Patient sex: M
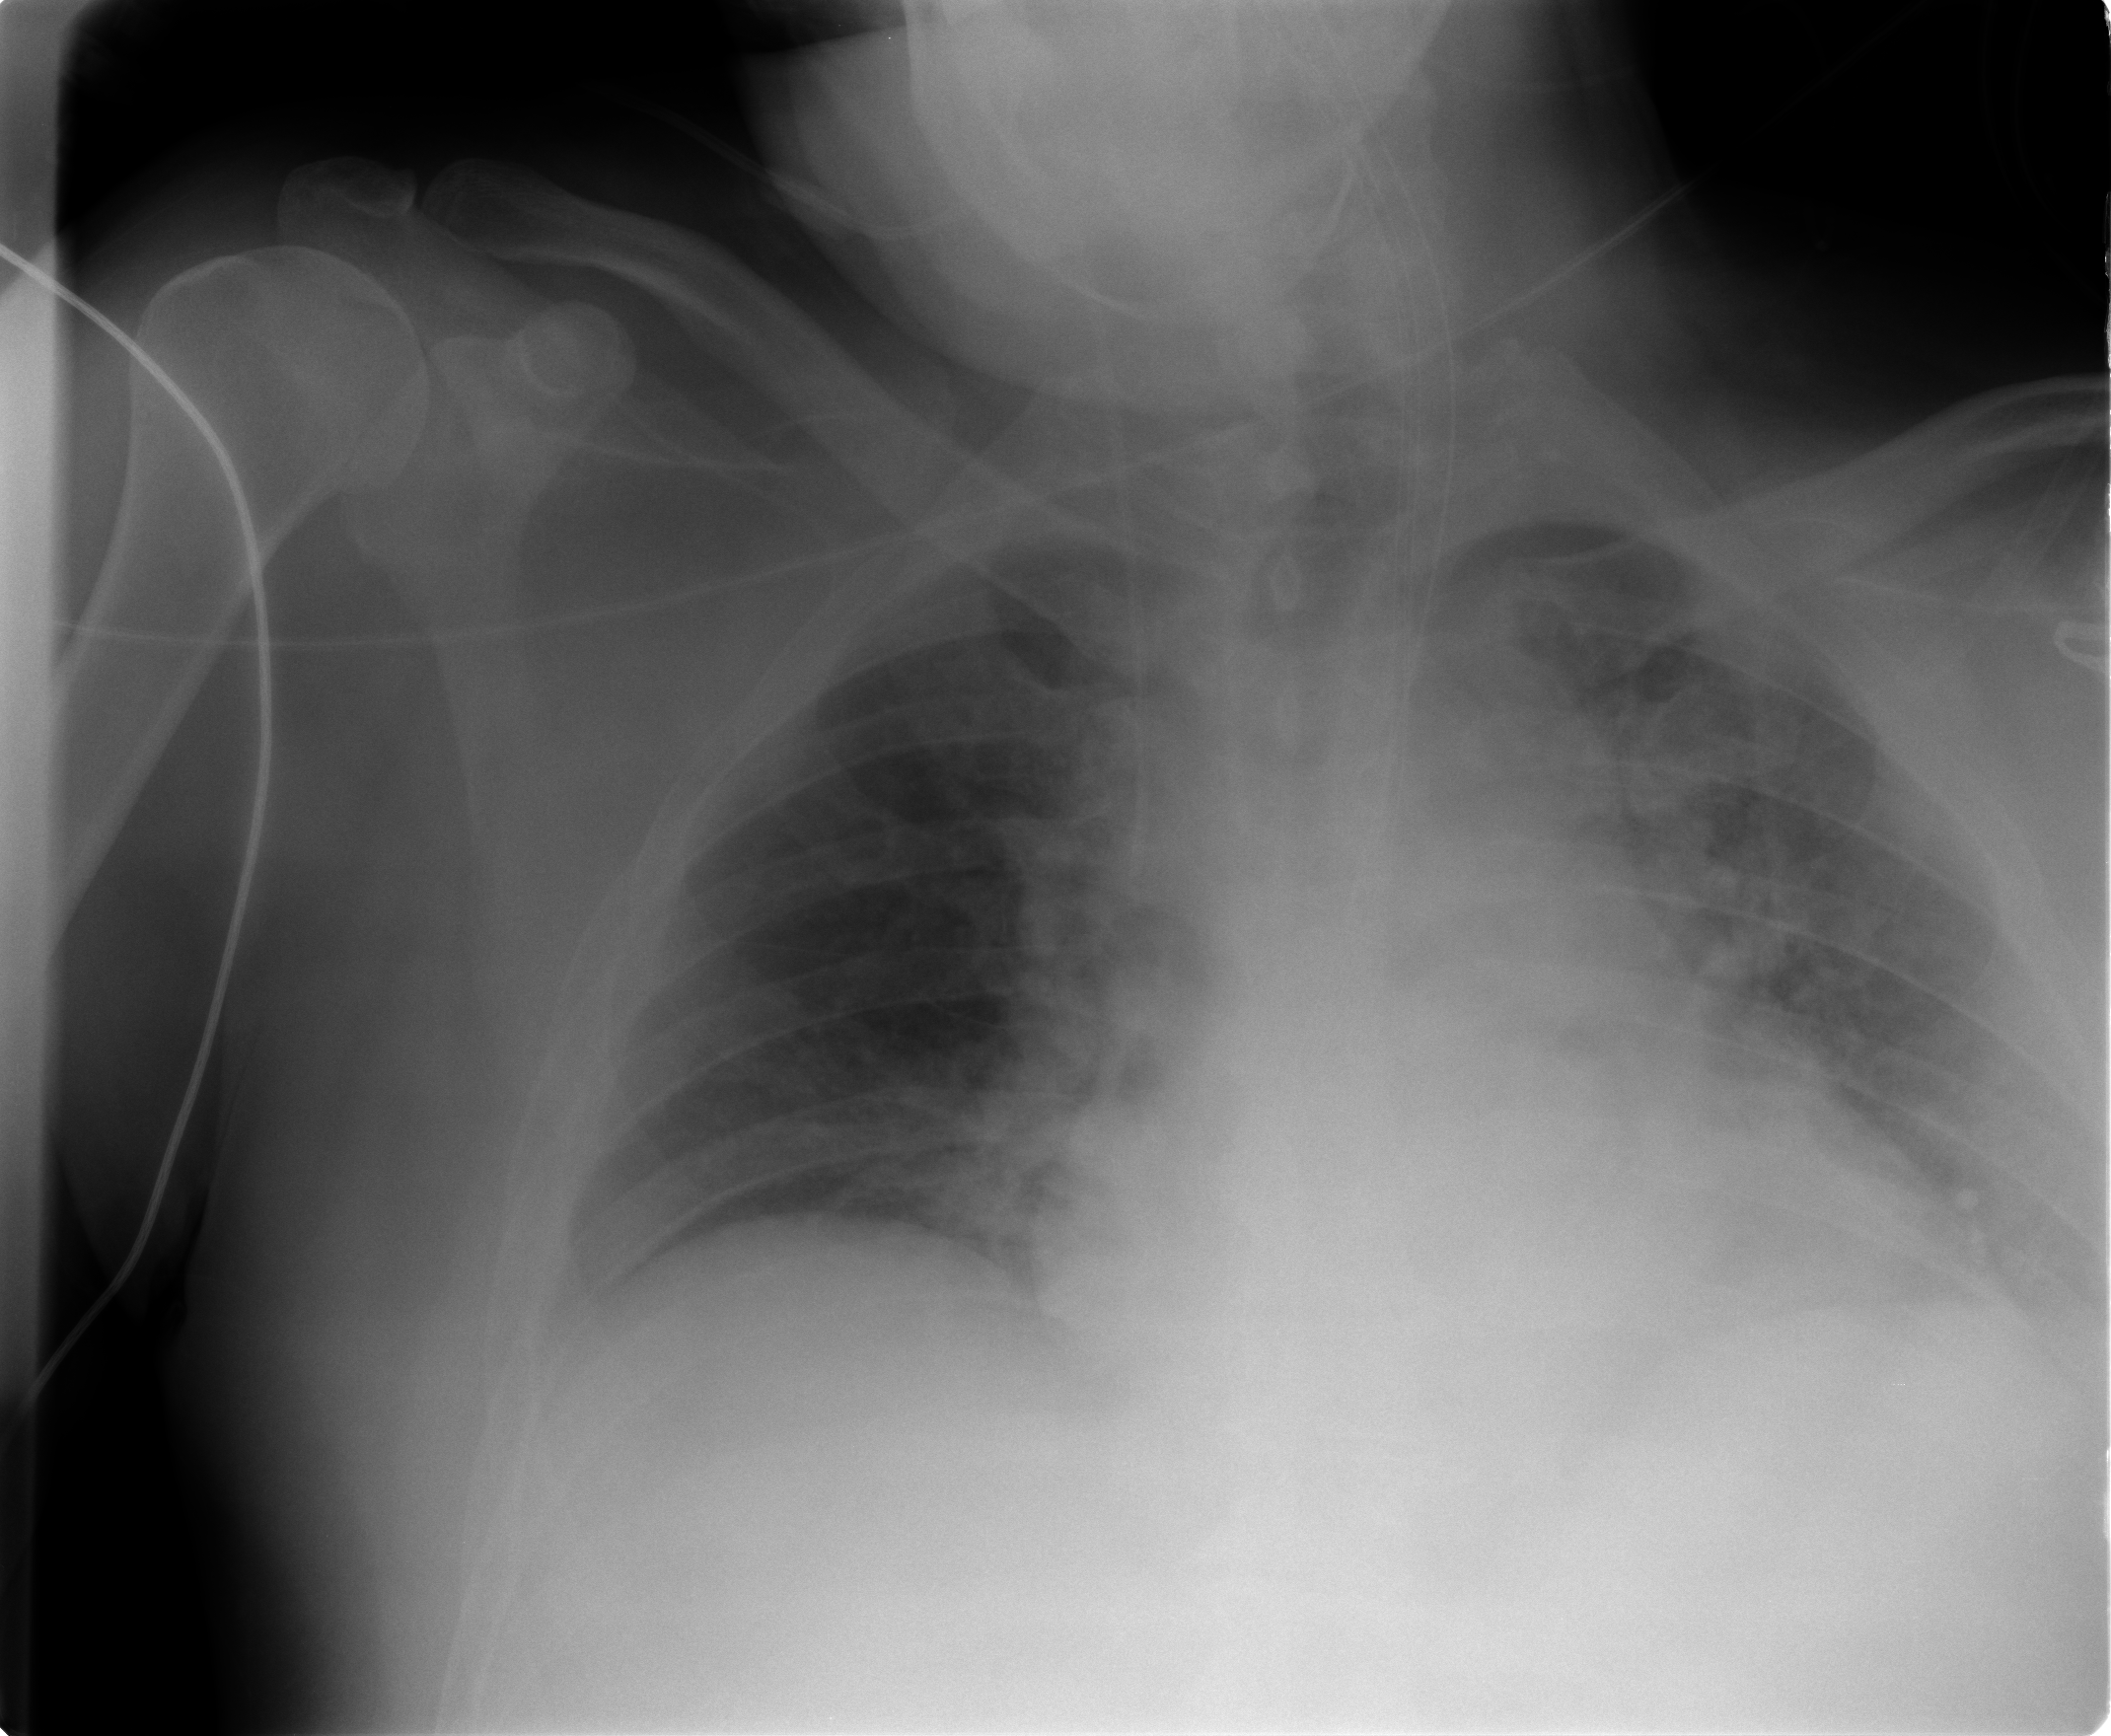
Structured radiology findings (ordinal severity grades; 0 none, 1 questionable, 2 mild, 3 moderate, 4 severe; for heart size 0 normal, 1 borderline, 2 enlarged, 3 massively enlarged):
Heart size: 2
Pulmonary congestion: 3
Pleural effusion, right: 0
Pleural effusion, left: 2
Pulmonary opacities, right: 1
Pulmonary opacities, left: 2
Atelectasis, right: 0
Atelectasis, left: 2